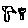
Label: tree